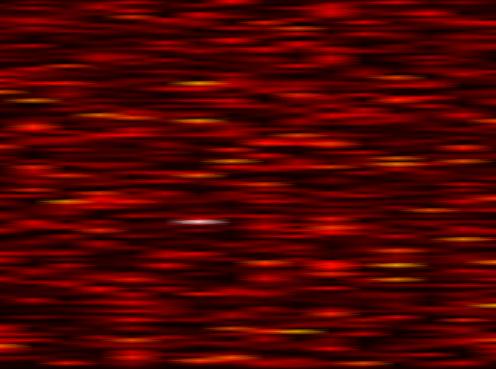
Label: UFMC